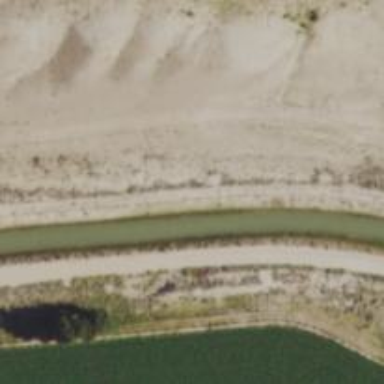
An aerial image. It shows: Canal.